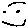
Label: smiley face